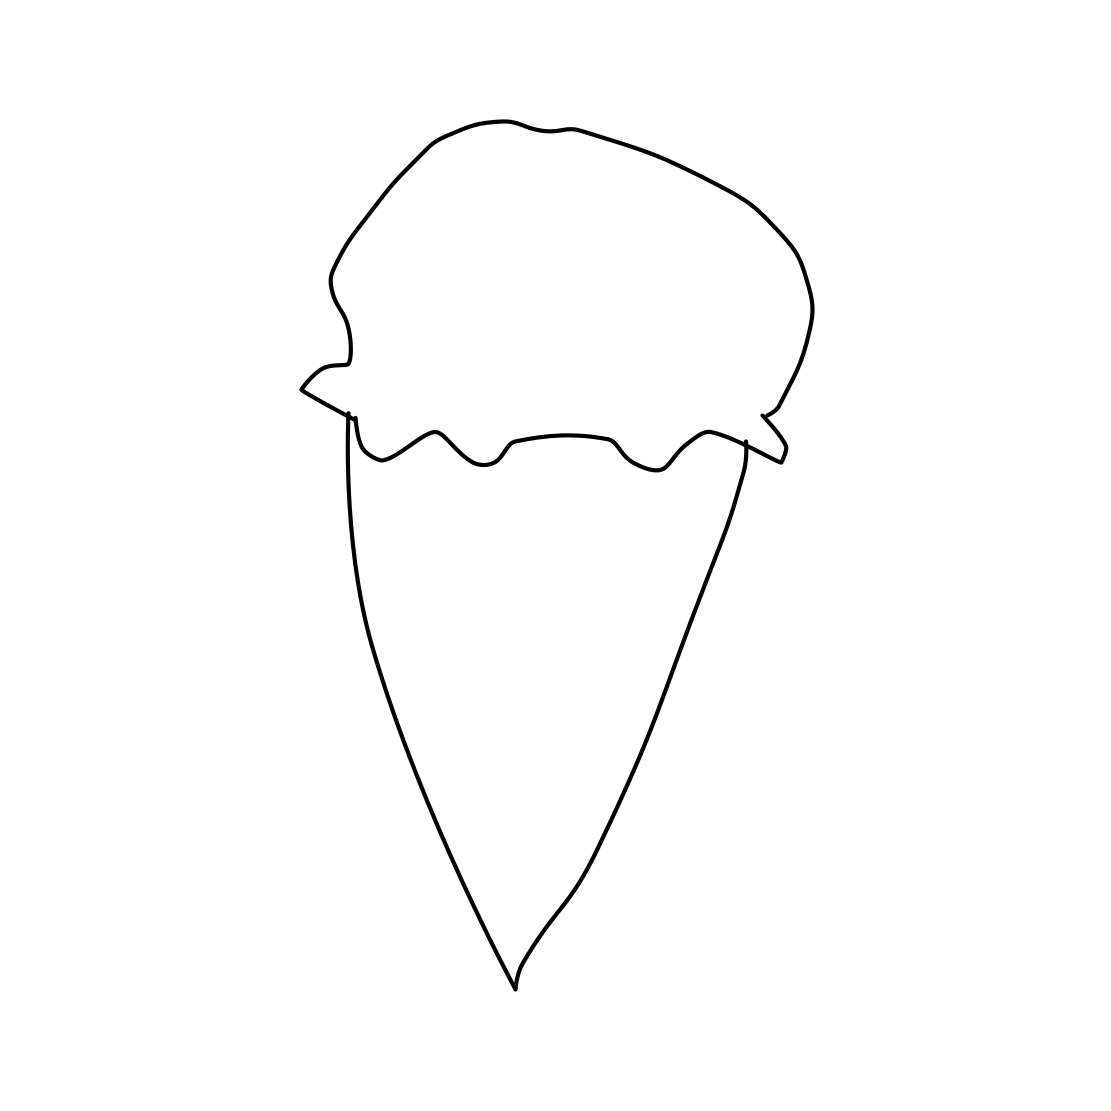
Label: ice-cream-cone